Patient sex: M
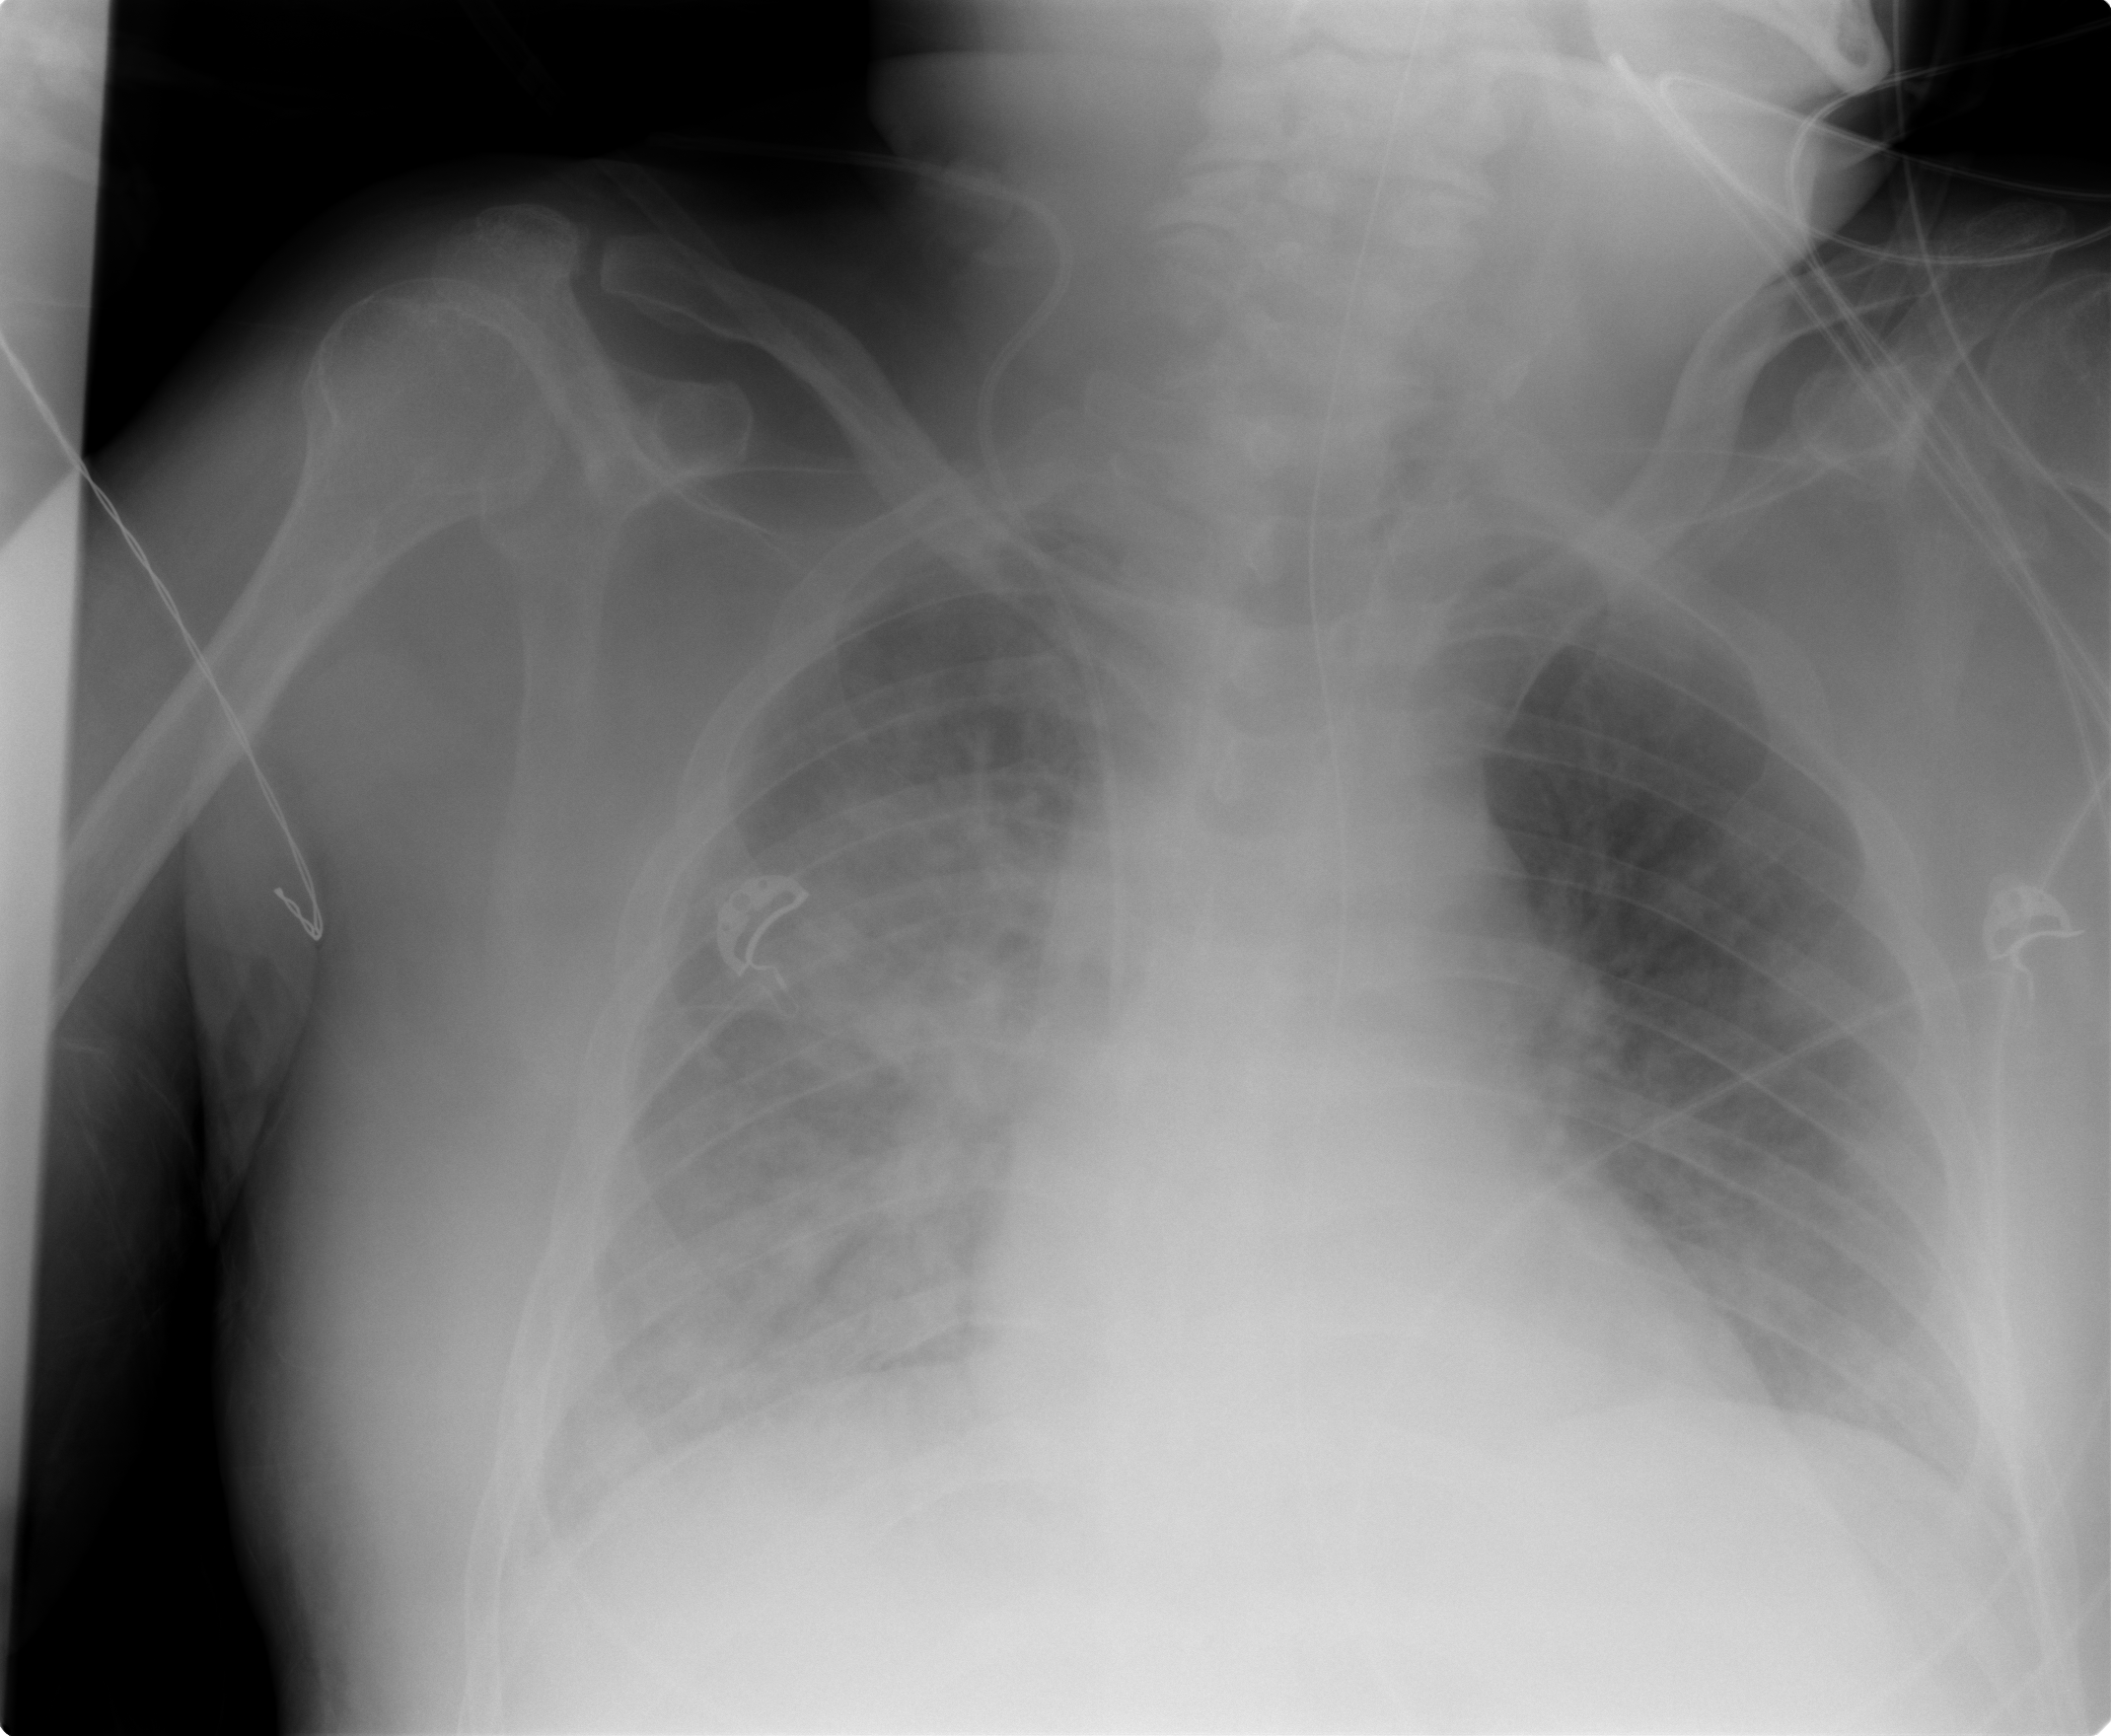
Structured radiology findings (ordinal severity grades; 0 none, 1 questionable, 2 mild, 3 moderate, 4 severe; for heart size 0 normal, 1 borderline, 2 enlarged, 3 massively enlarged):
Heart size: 1
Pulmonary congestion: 2
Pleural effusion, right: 0
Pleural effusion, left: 0
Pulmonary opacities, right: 3
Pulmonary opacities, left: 2
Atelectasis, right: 0
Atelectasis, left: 0